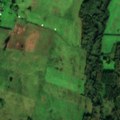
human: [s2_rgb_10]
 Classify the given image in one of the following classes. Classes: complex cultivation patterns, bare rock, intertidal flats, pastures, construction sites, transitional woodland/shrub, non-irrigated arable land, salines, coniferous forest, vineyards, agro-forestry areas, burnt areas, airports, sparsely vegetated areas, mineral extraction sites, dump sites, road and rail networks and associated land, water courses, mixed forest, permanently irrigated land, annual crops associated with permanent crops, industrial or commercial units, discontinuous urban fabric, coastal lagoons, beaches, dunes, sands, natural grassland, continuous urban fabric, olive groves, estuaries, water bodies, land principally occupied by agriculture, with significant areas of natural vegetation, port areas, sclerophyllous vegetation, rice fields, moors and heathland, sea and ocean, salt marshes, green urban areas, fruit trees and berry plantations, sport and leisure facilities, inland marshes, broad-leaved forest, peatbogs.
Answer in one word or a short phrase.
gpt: non-irrigated arable land, complex cultivation patterns, land principally occupied by agriculture, with significant areas of natural vegetation, broad-leaved forest, mixed forest